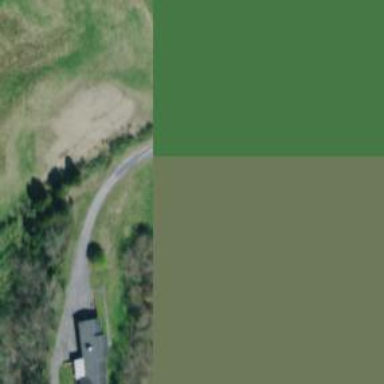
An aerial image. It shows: Driveway.